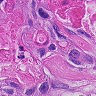
Metastatic tissue present: yes